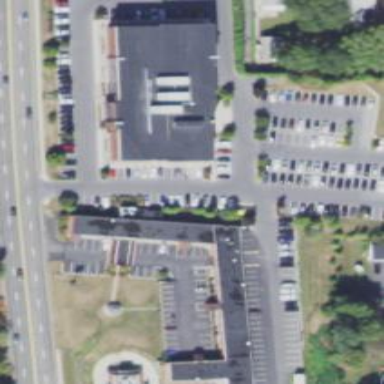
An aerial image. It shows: Motel building.